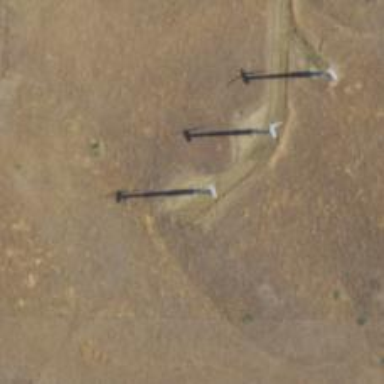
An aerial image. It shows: Wind power generator utilizing wind turbines.